Question: It appears that side-swipe menus are becoming a more common interface element as more information gets crammed into each iPhone app. Facebook has included it in their latest version and <URL>. I was wondering if anybody had thoughts on the most efficient way of developing something like this as it's becoming a more common interface element. While I have my own thoughts on how to build this, I'm curious to hear what other people think.

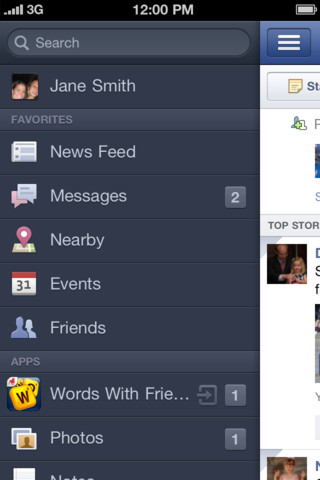
Answer: I recently came across this, didn't actually look at the code or test the control, but looks like it may be a very decent starting point.
<URL>
Edit:
The reader should also take a look at the other answers :)